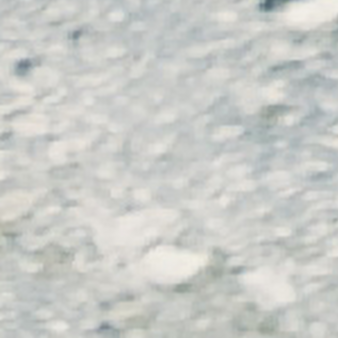
Label: other